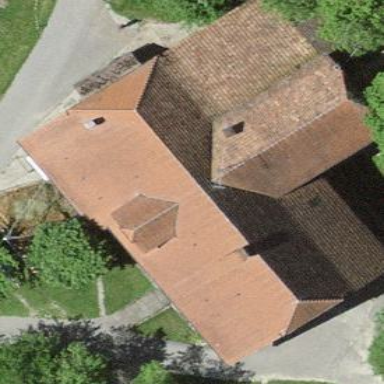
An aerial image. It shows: Farm building.